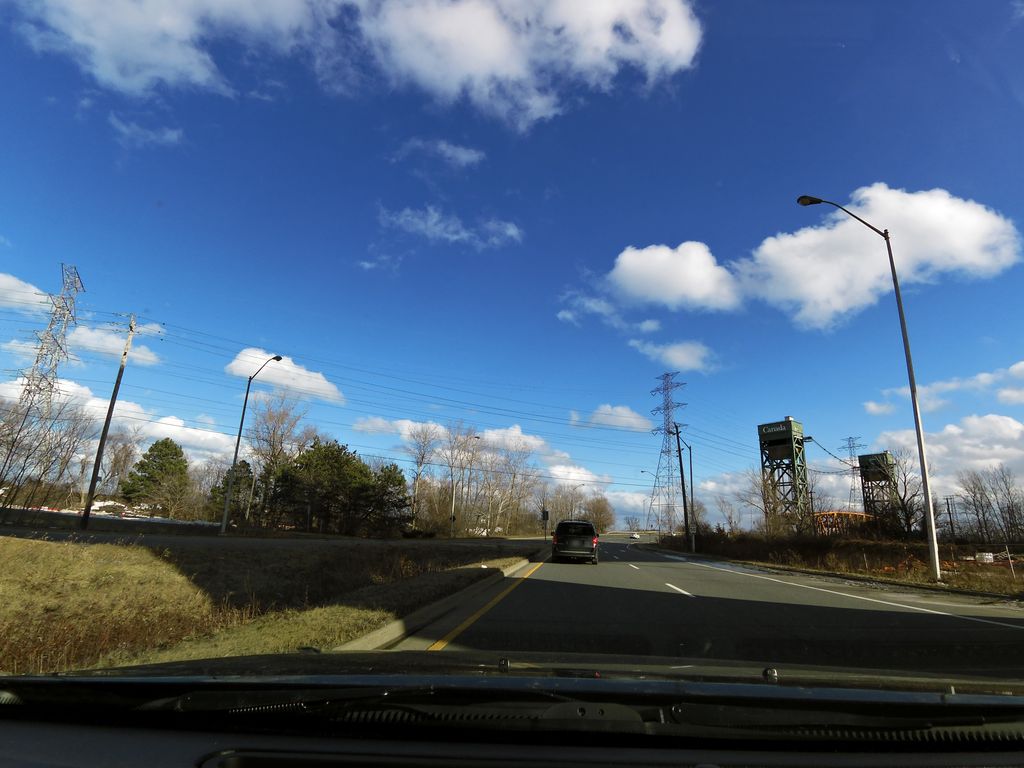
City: hamilton